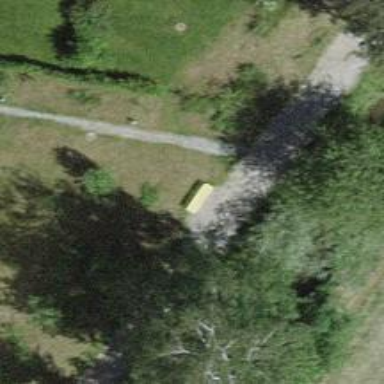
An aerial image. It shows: Bench.